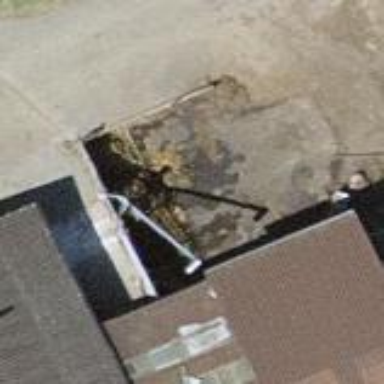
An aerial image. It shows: View of roof of building.